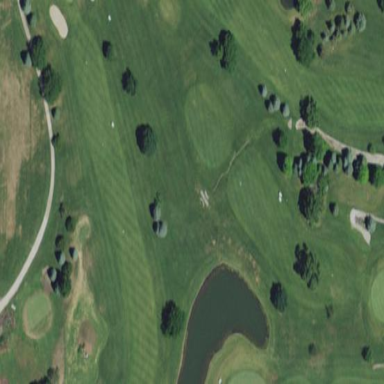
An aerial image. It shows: Grassy area designated as golf tee.